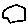
Label: hexagon